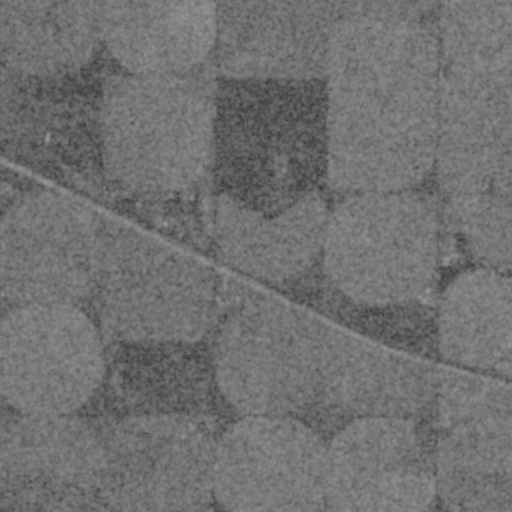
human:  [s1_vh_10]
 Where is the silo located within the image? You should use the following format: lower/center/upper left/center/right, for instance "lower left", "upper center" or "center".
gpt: The silo is located in the lower right of the image.
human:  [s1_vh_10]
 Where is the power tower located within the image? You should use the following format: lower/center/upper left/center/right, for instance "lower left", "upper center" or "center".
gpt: There is no power tower in the image.

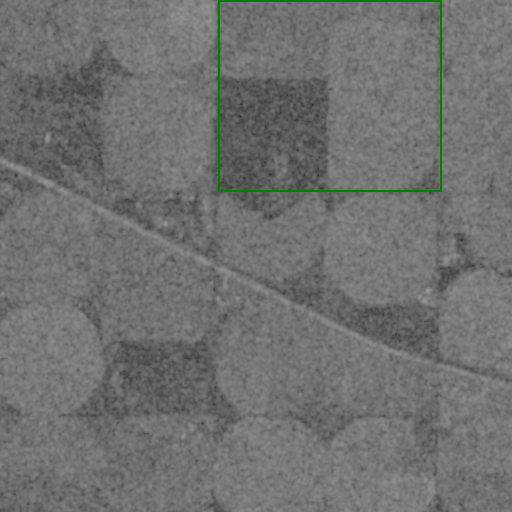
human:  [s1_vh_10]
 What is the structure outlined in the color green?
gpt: The structure outlined in green is a crop field.
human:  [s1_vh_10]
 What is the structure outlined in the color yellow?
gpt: There is no yellow outline.